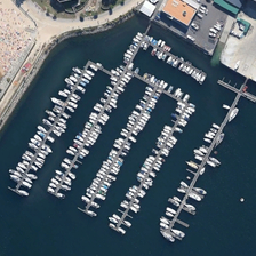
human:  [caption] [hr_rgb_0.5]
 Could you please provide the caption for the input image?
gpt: The sea is dark blue.

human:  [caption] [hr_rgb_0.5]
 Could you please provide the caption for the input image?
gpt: The sea is dark blue.

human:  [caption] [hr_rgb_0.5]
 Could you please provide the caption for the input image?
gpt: the sea is dark blue.

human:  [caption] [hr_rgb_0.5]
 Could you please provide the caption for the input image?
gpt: The sea is dark blue.

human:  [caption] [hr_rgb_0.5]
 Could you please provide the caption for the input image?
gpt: The sea is dark blue.